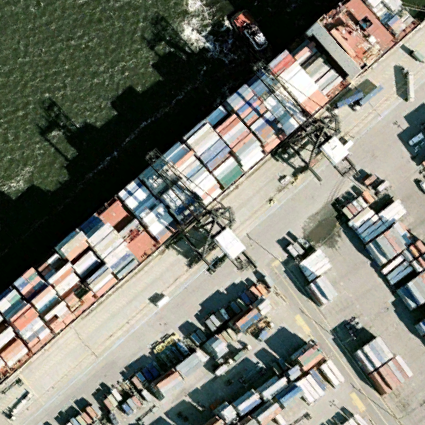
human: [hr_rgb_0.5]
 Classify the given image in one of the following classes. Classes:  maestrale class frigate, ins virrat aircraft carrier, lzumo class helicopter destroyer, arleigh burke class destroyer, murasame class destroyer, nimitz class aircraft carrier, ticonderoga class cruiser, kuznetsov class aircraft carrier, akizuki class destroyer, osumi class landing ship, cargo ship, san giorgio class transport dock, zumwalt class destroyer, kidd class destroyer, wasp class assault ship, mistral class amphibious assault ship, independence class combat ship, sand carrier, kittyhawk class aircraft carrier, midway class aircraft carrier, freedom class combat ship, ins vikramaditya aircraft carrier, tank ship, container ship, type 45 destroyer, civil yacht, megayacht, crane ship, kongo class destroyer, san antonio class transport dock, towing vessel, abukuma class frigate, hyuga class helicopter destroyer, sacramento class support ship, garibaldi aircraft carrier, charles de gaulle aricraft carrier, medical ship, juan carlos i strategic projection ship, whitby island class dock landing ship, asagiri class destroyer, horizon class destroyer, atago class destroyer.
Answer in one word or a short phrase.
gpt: Container ship